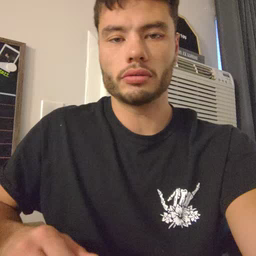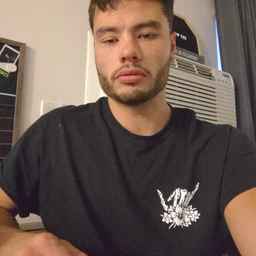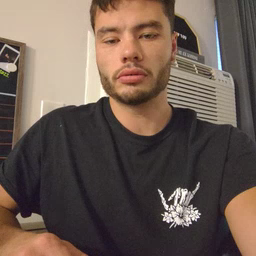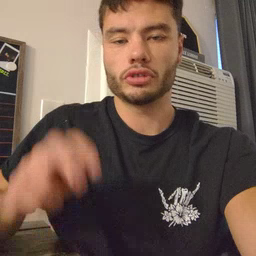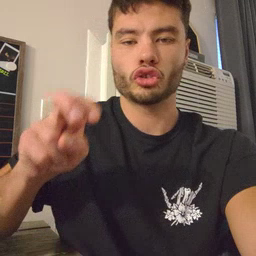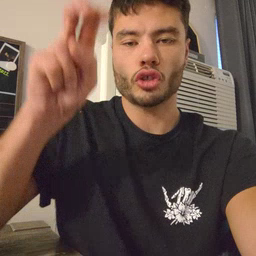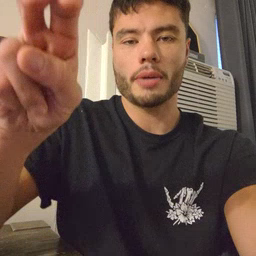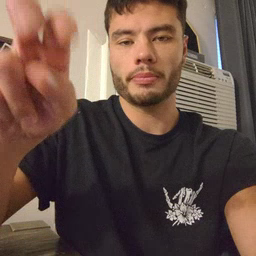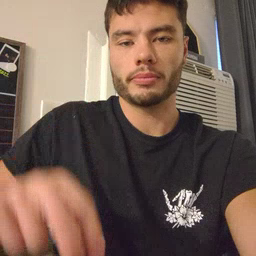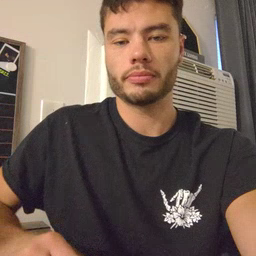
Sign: jump